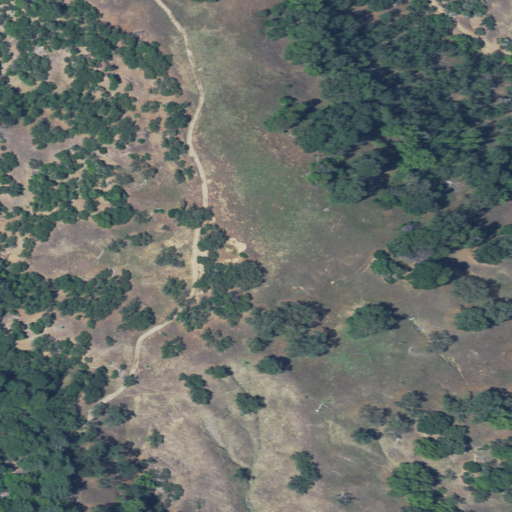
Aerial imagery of mountain in California named Bee Knoll containing shrub, grassland, mixed forest, and evergreen forest